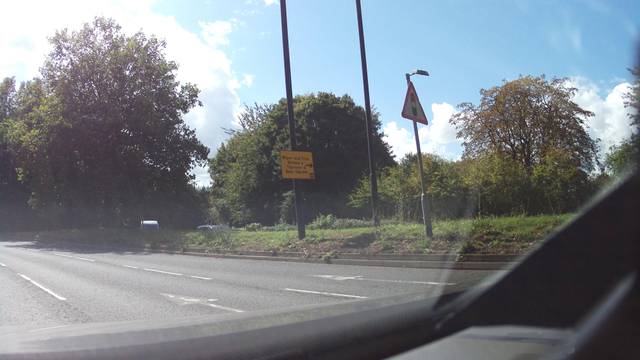
Region: United Kingdom
Coordinates: 51.46, -2.571